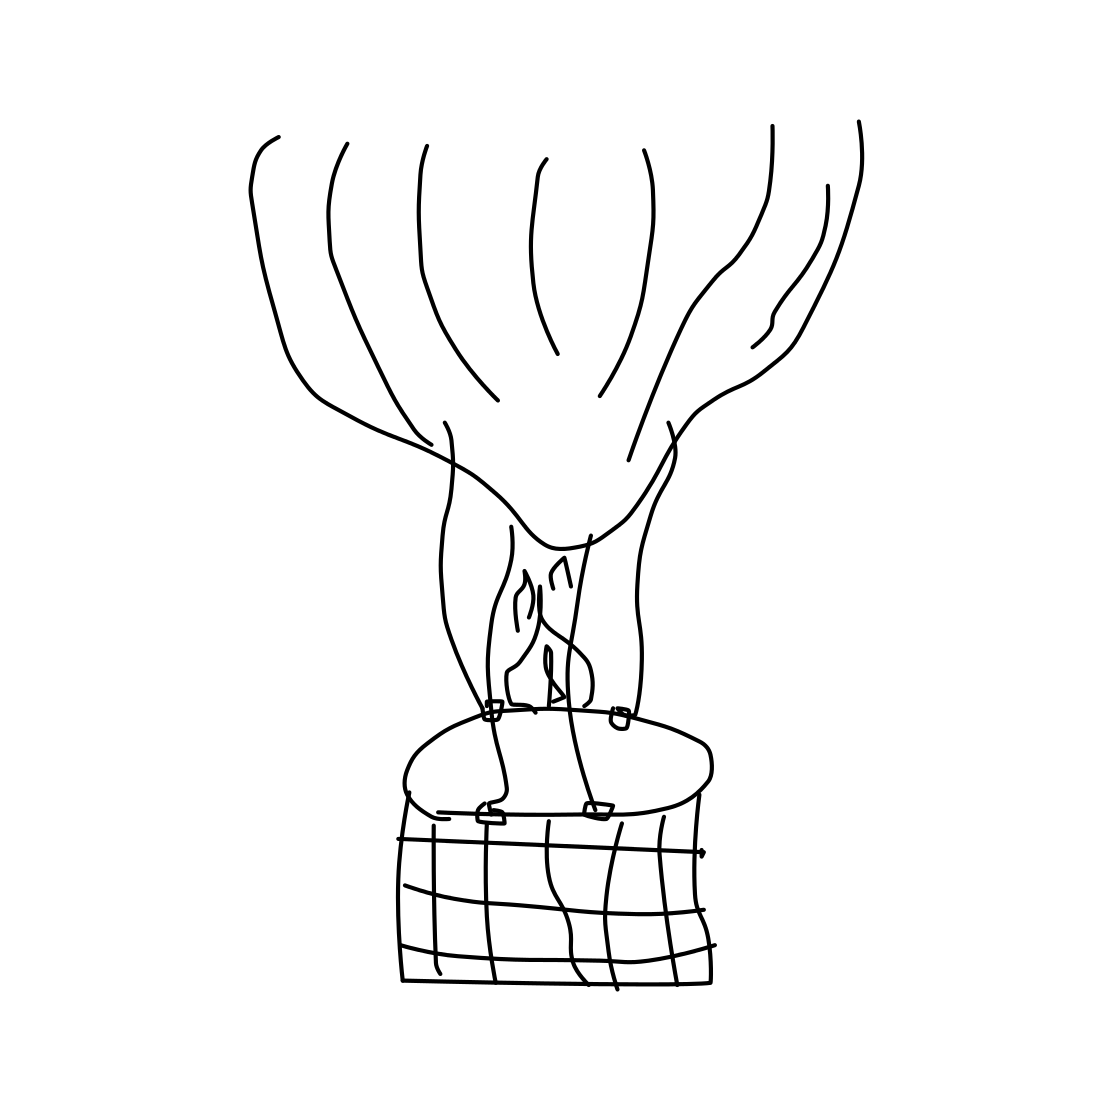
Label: hot air balloon